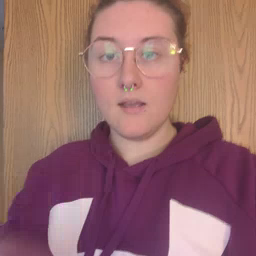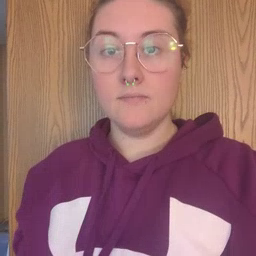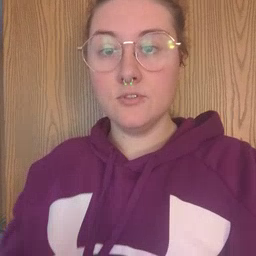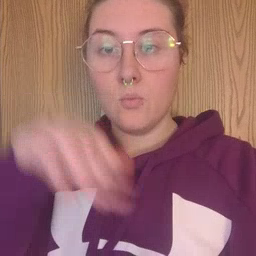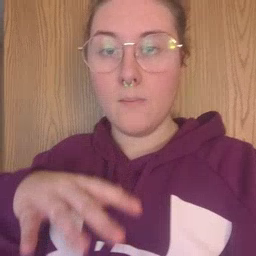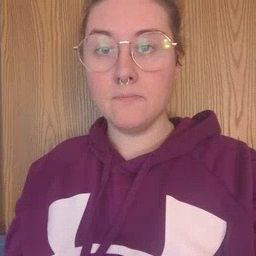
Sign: drop